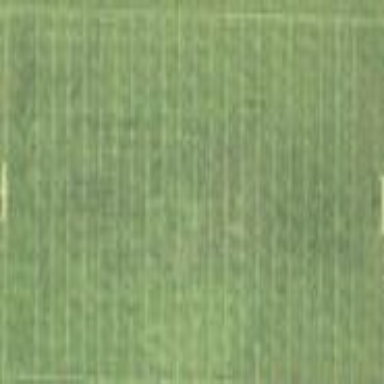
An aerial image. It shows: Grass pitch designated for American football in leisure land area.